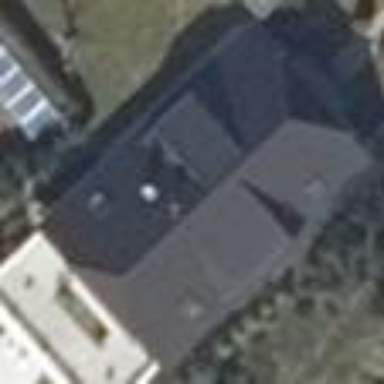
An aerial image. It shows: Detached building with half-hipped roof.